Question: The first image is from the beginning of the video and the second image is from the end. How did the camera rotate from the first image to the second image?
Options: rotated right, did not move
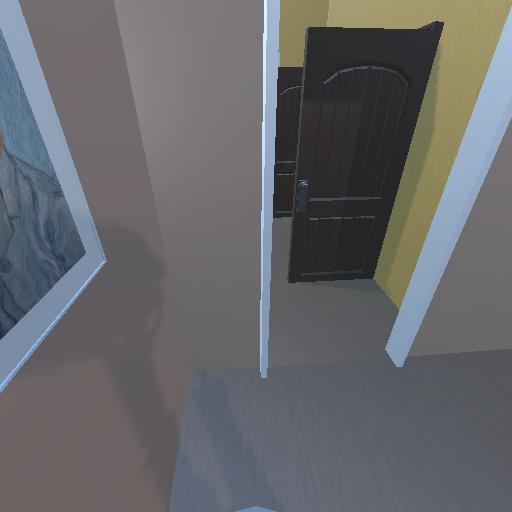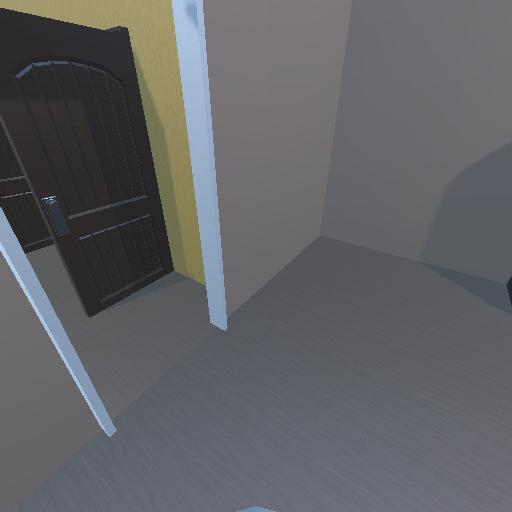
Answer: rotated right